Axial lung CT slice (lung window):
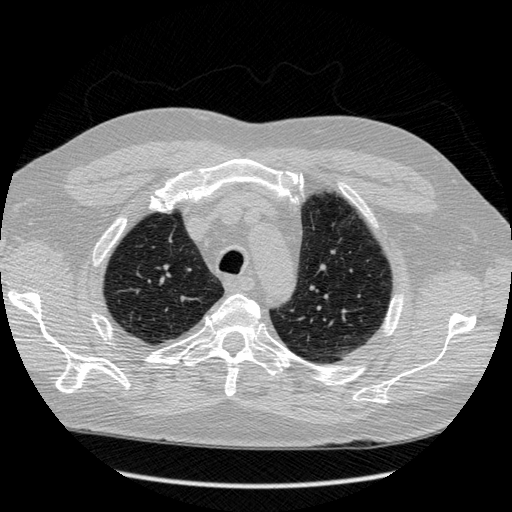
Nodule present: no